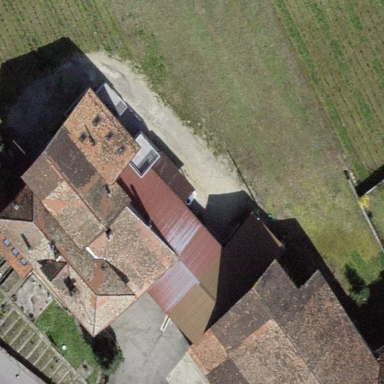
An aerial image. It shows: Vineyard.